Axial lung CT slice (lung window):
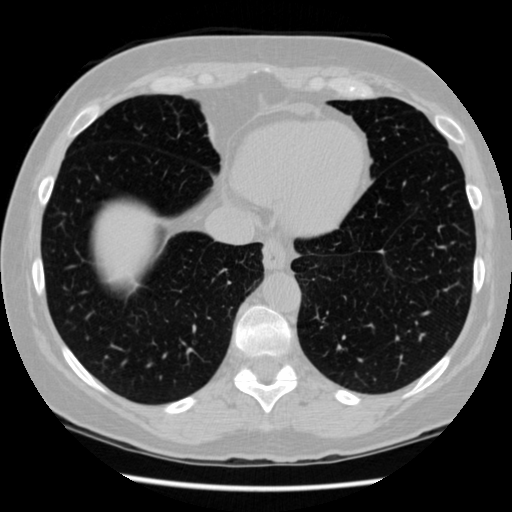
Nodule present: no